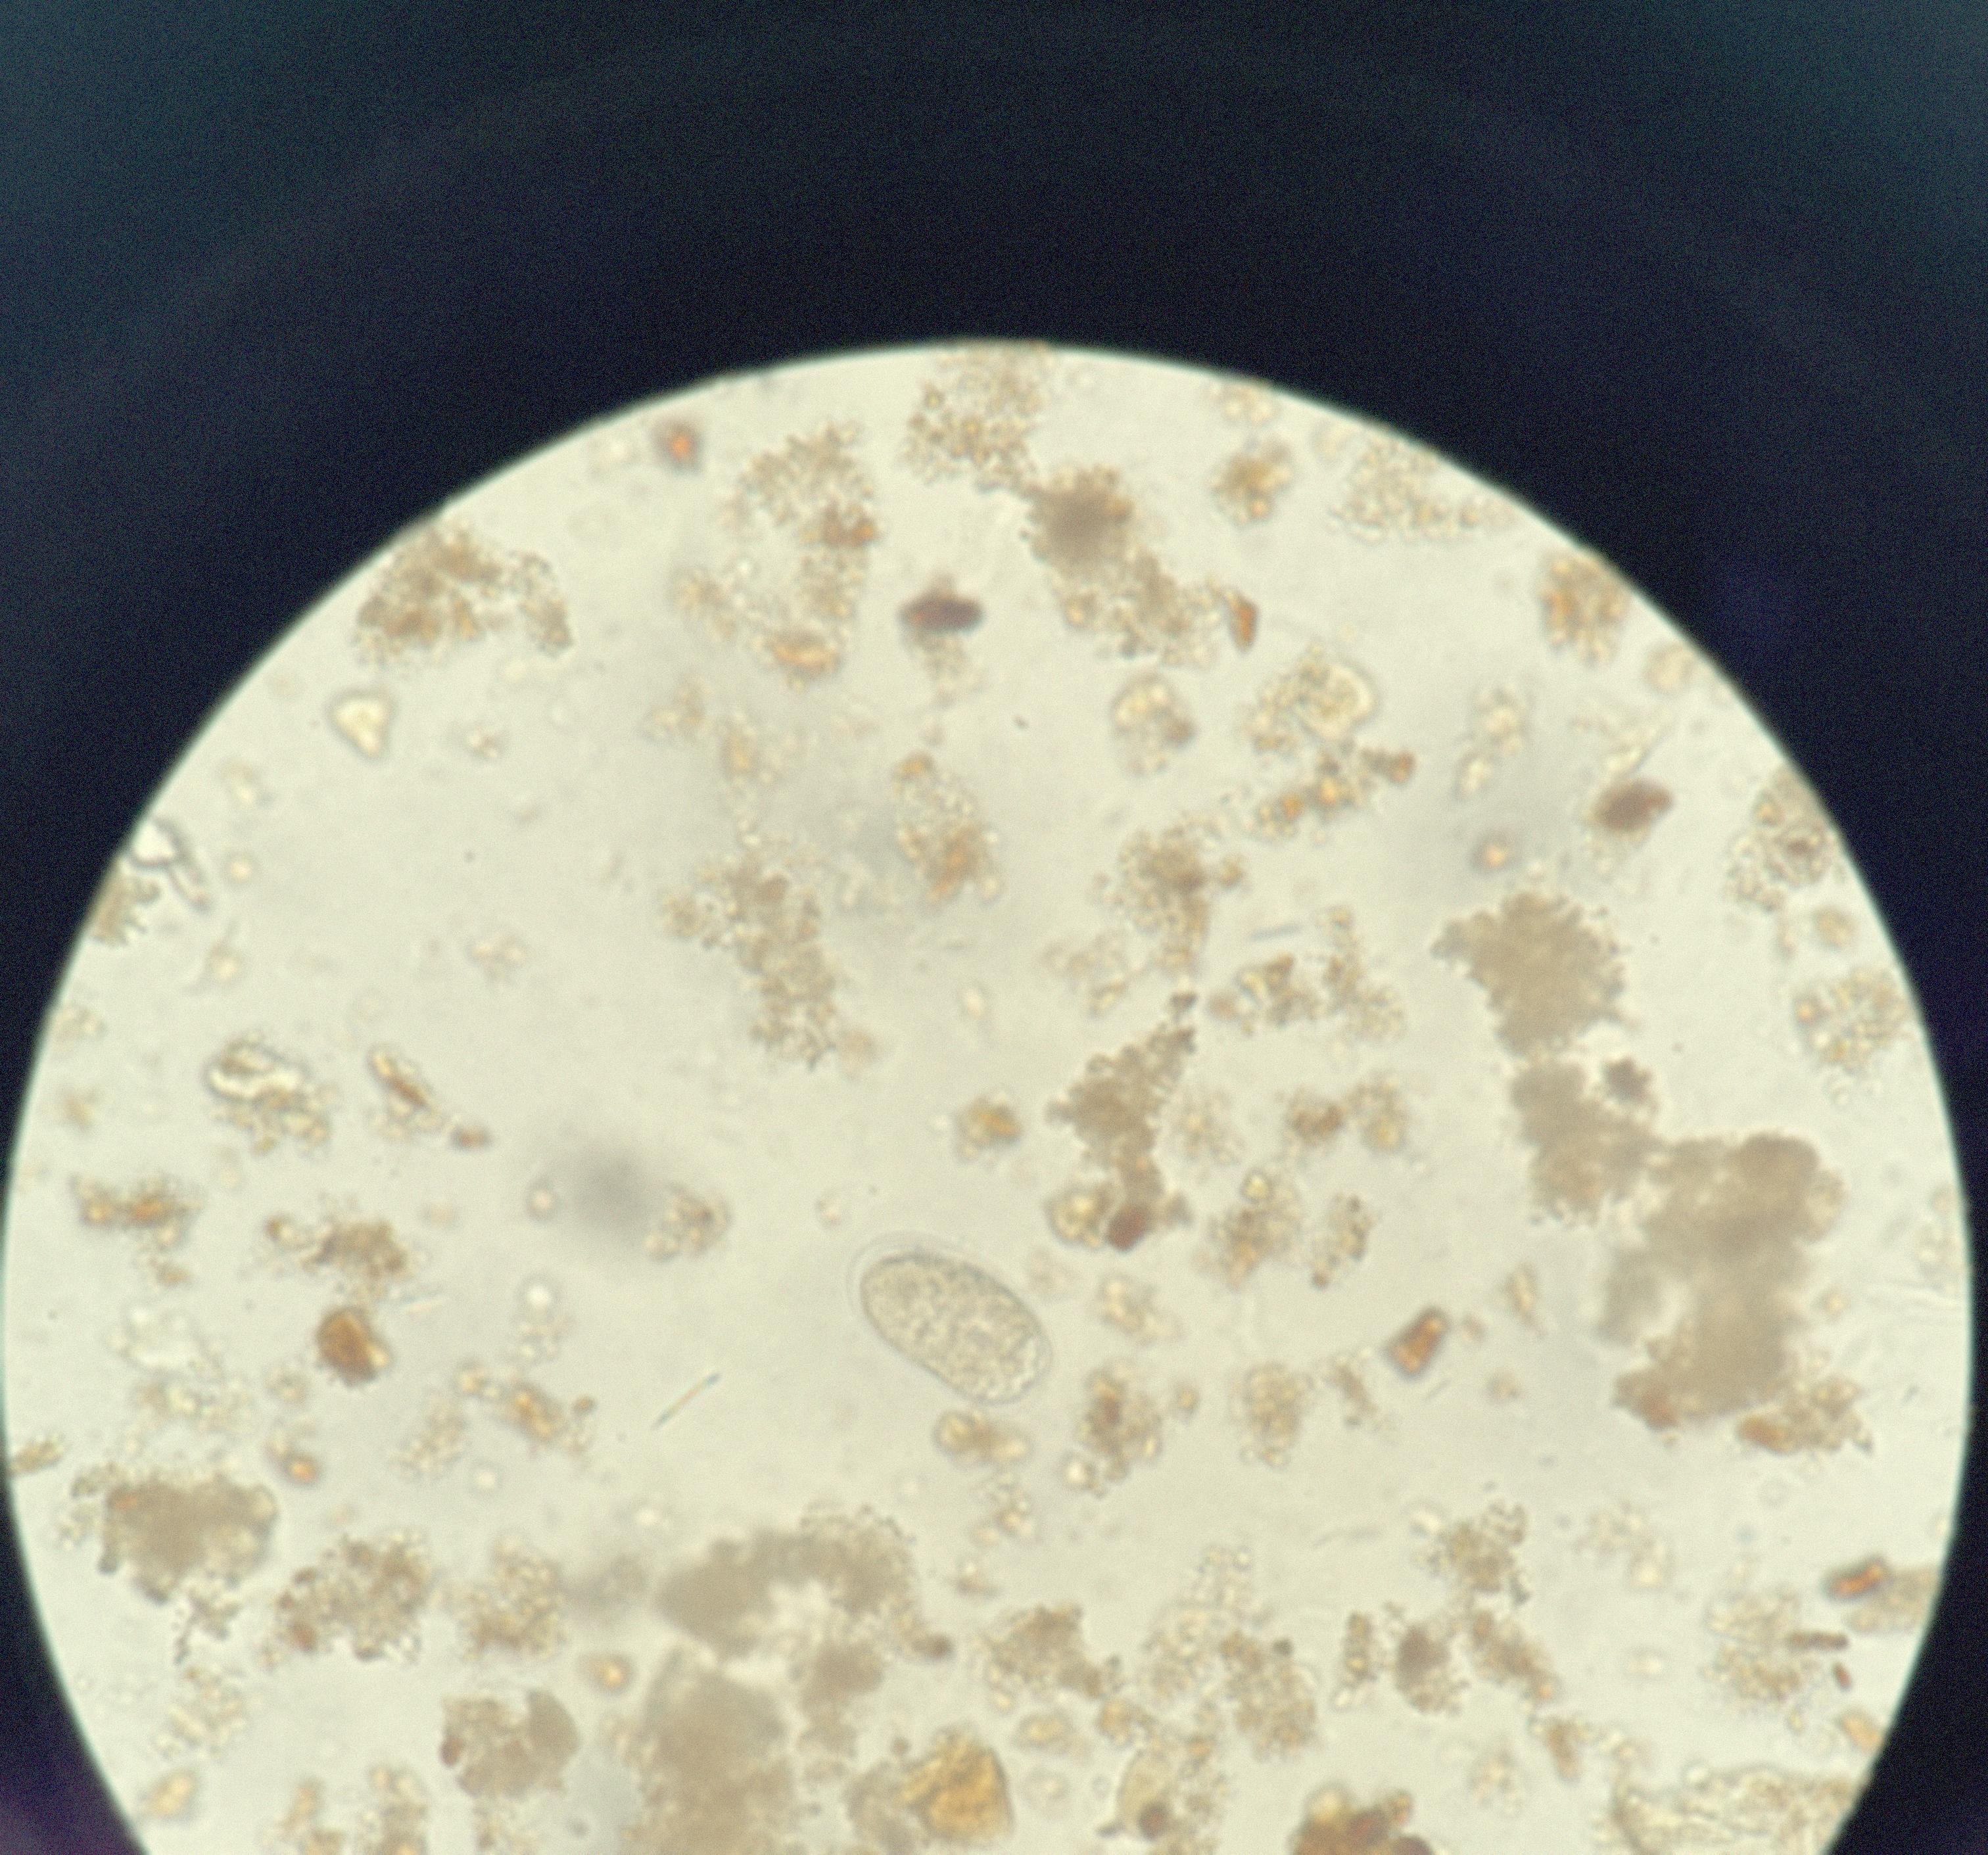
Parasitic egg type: Hookworm egg